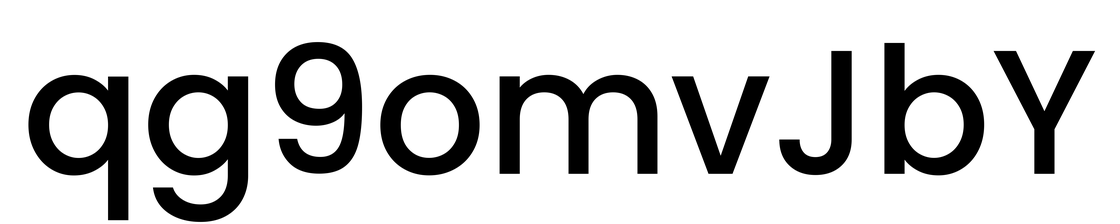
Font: Poppins-Medium